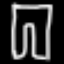
Label: pants